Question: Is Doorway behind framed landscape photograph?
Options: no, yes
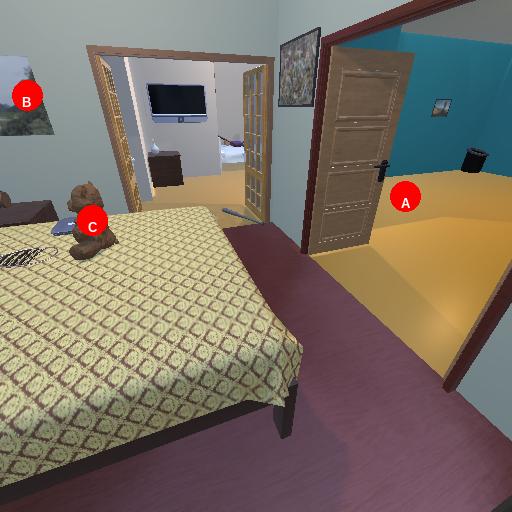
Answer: no